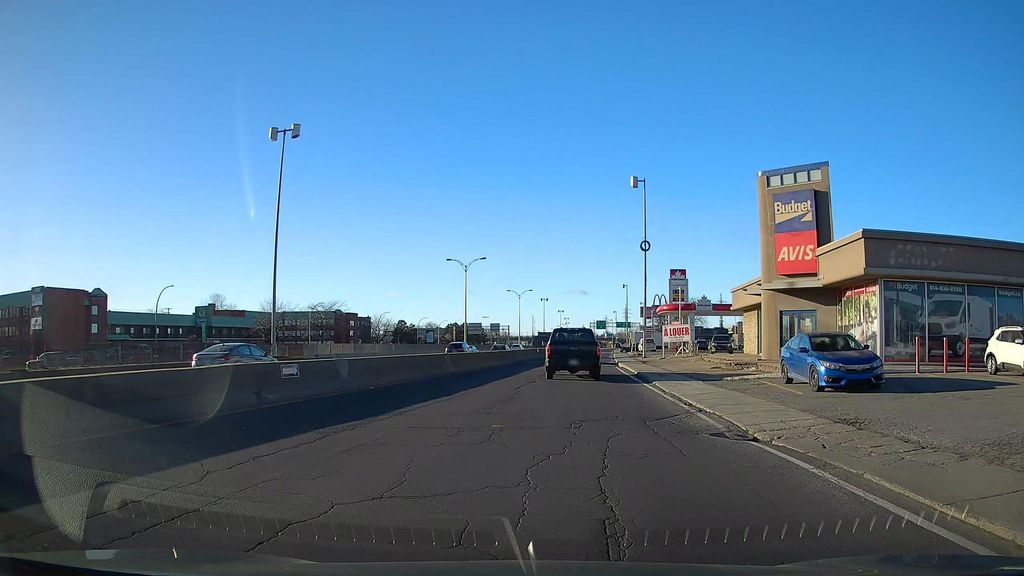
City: montreal